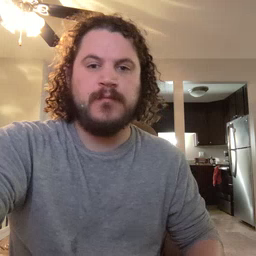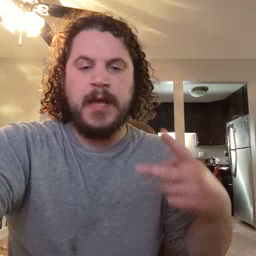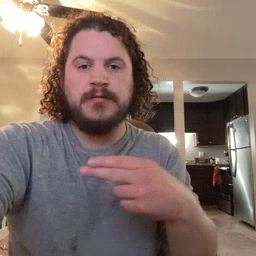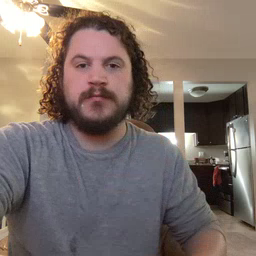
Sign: cut